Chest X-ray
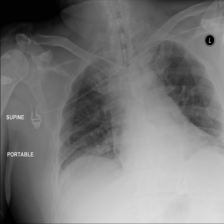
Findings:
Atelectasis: negative
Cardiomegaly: negative
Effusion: negative
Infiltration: negative
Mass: negative
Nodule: negative
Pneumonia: negative
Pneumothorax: negative
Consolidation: negative
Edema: negative
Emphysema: negative
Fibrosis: negative
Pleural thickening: negative
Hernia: negative